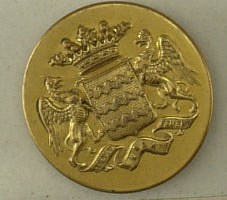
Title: Button
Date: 19th century
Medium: Brass, gold-plated
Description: Circular button (flat) with shield ornamented with heraldic devices, bird supporters on ribbon with "Stetit unda fluent"; surmounted by crown. Back and shank of brass. On reverse: "G and Cie Sutton 434 Bvrd Haussmann".

On card 45